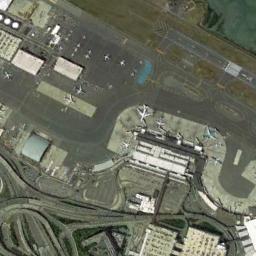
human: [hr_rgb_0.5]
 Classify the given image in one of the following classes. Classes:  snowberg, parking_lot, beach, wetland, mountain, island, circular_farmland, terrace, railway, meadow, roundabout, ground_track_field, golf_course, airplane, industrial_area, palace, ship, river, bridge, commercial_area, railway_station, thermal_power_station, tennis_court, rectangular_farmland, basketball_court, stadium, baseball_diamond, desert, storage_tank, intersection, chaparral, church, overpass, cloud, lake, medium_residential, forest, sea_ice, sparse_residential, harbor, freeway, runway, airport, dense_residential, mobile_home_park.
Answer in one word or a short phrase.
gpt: airport